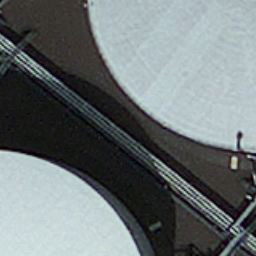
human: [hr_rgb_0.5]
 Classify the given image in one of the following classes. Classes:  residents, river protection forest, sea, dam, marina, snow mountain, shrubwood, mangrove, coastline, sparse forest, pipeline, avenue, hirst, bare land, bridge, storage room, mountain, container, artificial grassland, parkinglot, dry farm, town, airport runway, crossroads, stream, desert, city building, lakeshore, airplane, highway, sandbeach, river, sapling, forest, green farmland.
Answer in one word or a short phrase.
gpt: storage room